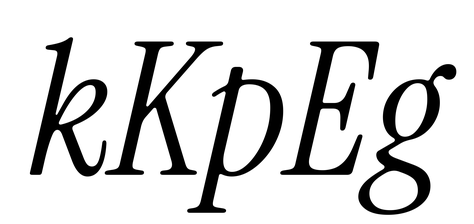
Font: InstrumentSerif-Italic